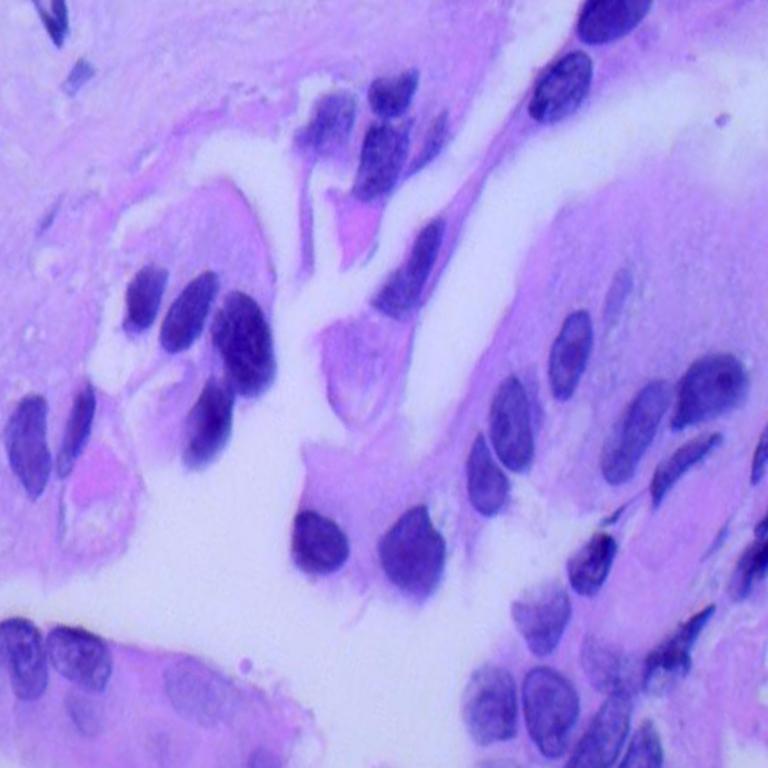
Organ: lung
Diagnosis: adenocarcinomas